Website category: restaurant
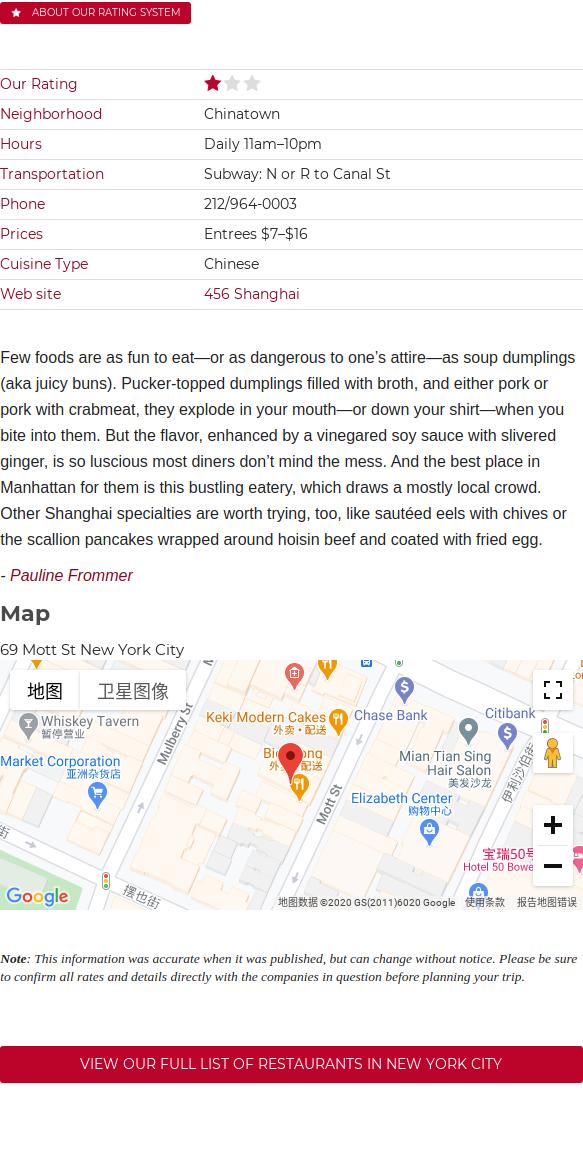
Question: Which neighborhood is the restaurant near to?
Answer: Chinatown

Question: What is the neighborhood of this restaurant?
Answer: Chinatown

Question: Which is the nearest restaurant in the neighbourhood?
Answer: Chinatown

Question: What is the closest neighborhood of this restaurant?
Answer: Chinatown

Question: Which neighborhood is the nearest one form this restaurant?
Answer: Chinatown

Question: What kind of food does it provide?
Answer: Chinese

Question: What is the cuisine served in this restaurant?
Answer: Chinese

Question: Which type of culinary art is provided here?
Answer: Chinese

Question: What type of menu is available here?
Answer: Chinese

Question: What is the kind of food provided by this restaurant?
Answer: Chinese

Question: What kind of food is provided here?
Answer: Chinese

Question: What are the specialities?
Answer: Chinese

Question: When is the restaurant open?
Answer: Daily 11am10pm

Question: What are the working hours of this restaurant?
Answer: Daily 11am10pm

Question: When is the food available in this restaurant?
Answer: Daily 11am10pm

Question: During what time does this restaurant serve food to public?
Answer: Daily 11am10pm

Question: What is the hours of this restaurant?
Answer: Daily 11am10pm

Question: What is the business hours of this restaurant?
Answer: Daily 11am10pm

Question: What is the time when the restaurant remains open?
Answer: Daily 11am10pm

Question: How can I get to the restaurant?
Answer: Subway: N or R to Canal St

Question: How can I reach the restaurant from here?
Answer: Subway: N or R to Canal St

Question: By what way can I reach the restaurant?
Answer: Subway: N or R to Canal St

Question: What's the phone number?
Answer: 212/964-0003

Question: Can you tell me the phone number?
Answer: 212/964-0003

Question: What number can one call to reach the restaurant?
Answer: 212/964-0003

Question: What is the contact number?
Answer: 212/964-0003

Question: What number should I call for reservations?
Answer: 212/964-0003

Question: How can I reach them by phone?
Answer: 212/964-0003

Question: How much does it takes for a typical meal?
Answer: Entrees $7$16

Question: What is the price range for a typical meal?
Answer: Entrees $7$16

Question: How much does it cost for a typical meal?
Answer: Entrees $7$16

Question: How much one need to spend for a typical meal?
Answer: Entrees $7$16

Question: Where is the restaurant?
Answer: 69 Mott St New York City

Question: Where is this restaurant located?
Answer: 69 Mott St New York City

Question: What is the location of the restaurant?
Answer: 69 Mott St New York City

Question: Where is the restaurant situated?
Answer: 69 Mott St New York City

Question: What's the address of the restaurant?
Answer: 69 Mott St New York City

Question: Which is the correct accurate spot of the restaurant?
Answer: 69 Mott St New York City

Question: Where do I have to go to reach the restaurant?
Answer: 69 Mott St New York City